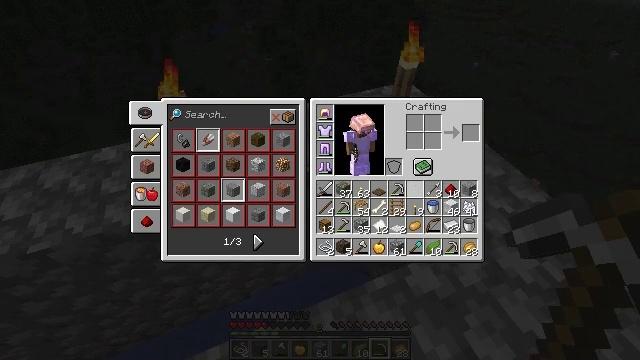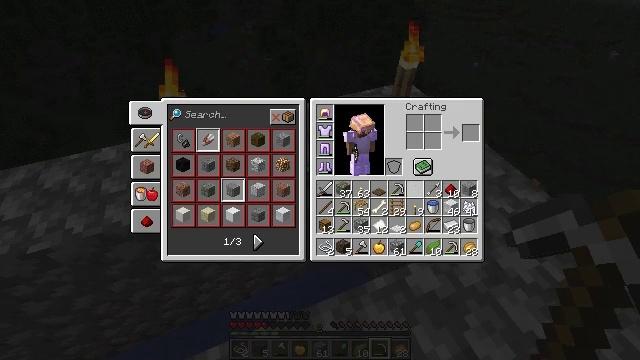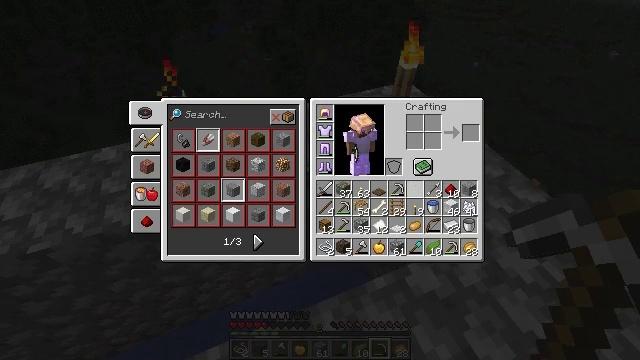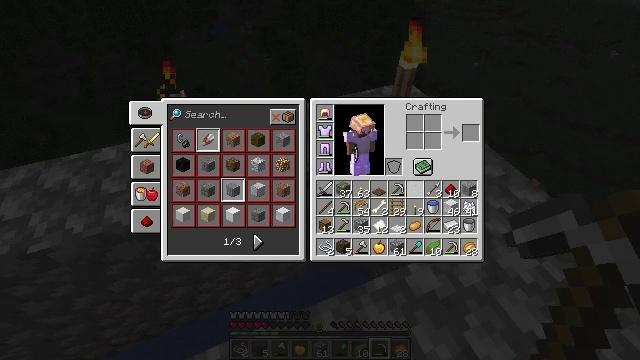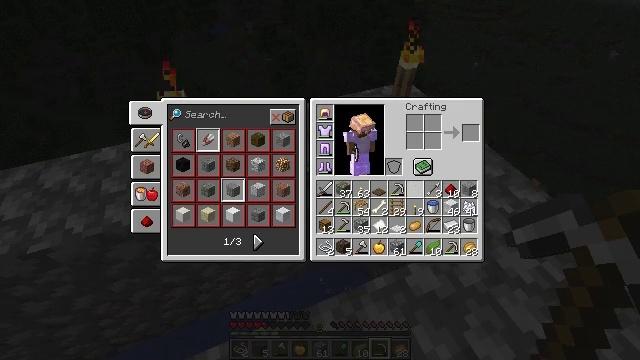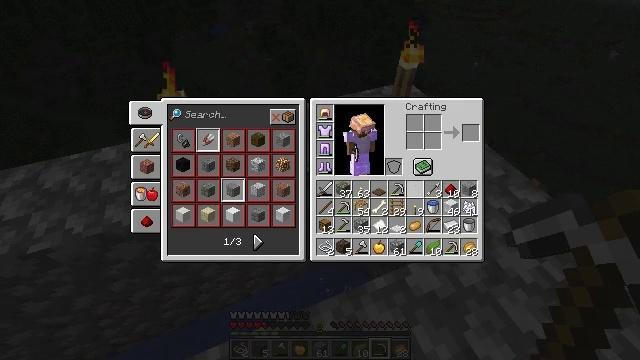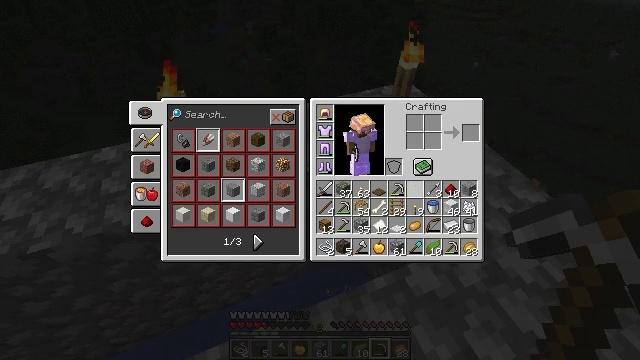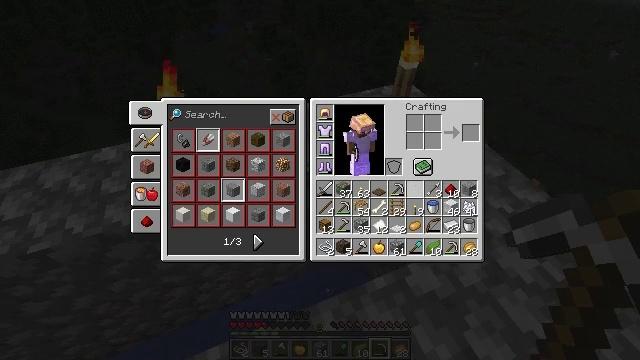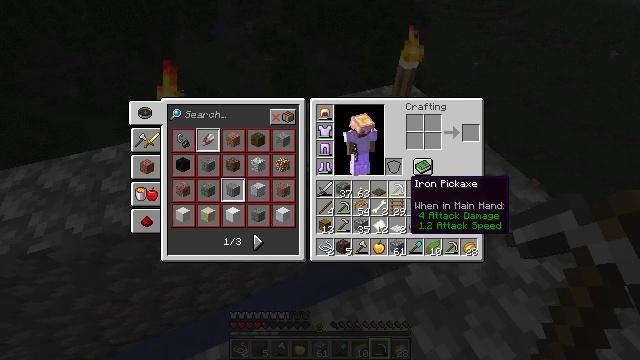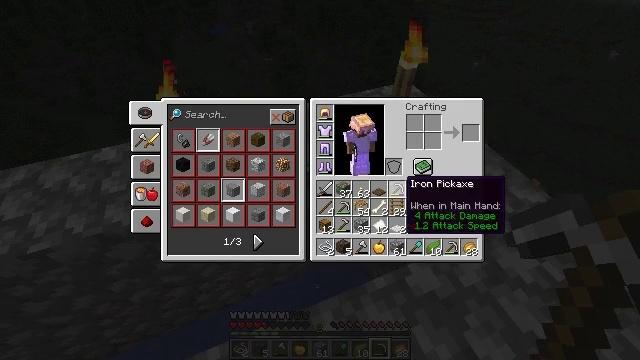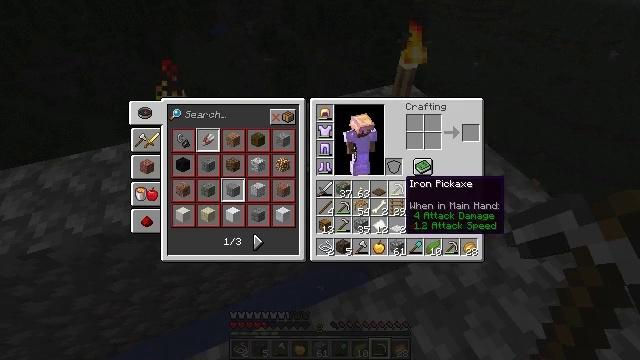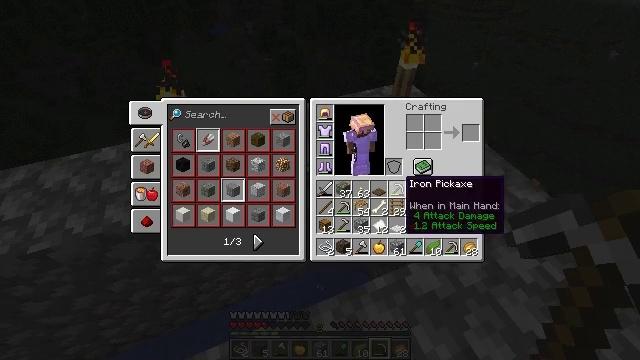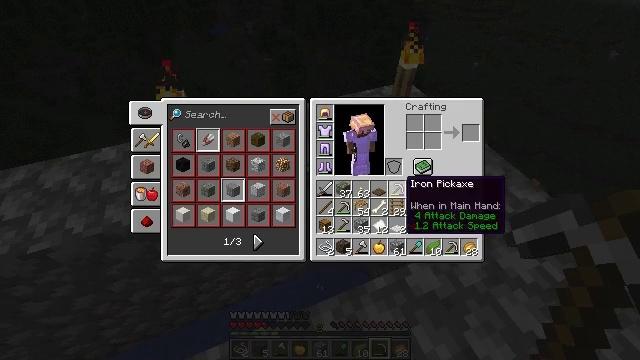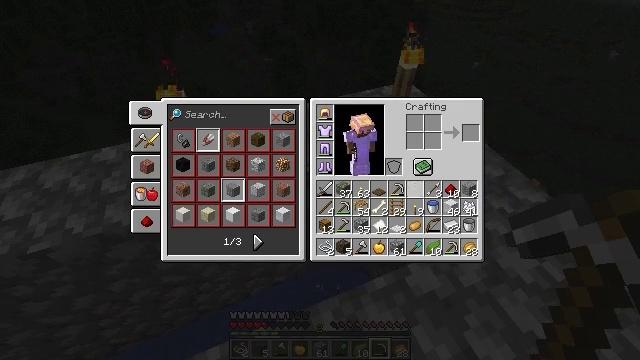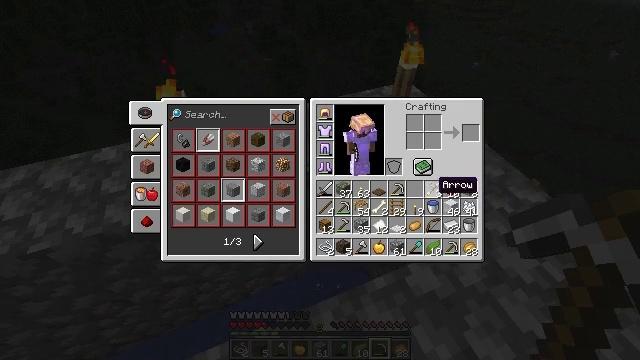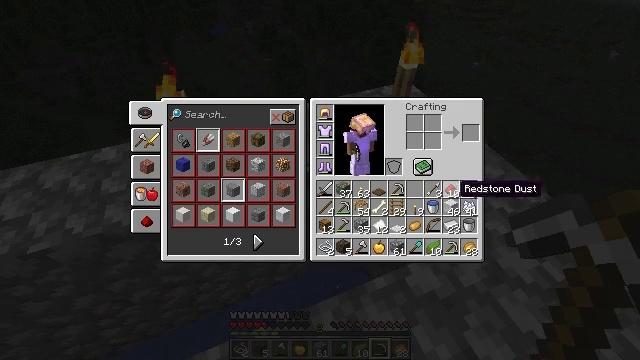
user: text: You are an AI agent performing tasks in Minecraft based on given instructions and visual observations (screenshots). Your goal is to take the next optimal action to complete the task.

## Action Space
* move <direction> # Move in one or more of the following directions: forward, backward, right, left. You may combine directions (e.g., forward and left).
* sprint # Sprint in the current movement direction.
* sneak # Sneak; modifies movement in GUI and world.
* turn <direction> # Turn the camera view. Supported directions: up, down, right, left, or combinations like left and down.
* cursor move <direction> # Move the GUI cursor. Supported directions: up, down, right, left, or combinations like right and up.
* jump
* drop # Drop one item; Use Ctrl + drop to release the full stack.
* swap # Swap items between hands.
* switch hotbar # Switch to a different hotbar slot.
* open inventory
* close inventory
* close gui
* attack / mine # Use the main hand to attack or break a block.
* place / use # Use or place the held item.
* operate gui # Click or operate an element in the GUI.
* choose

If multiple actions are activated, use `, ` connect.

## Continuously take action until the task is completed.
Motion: motion action
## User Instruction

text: Use the crafting table to craft a heavy weighted pressure plate.
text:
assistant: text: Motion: no_op
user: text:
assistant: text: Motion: no_op
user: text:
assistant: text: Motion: no_op
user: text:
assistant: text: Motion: no_op
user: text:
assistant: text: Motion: no_op
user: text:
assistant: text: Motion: no_op
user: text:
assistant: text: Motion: cursor move left
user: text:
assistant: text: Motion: no_op
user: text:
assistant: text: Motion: no_op
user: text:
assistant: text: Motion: no_op
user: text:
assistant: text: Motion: no_op
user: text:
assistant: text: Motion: no_op
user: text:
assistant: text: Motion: cursor move right
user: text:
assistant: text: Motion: cursor move right
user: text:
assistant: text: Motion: cursor move right
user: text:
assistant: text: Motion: cursor move right
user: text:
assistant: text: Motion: cursor move right
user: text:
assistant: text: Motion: cursor move right
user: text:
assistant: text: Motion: no_op
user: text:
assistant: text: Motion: no_op
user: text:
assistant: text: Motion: no_op
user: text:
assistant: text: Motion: no_op
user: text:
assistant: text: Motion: no_op
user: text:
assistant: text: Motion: no_op
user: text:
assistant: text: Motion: no_op
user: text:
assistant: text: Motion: no_op
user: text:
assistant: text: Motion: no_op
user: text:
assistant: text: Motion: no_op
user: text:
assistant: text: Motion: no_op
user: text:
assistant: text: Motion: no_op